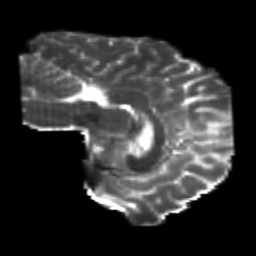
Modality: T2w
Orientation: sagittal
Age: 20
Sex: male
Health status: healthy
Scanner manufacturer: philips
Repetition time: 7.478 s
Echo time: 0.08753 s